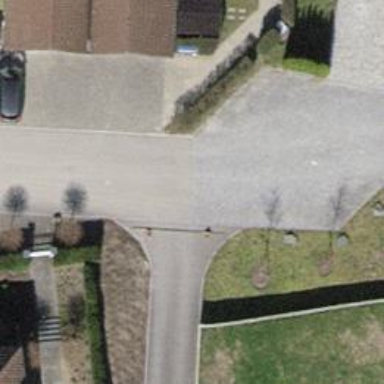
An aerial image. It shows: Paved residential road.